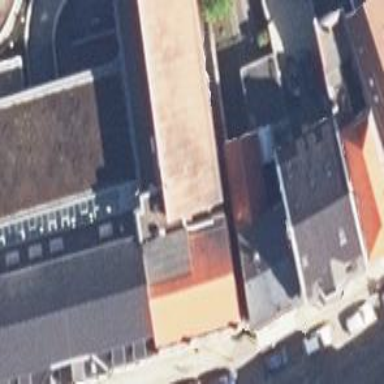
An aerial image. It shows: Building.